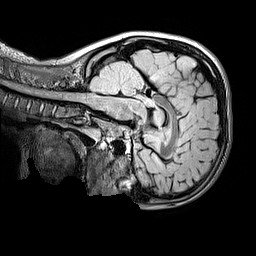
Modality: FLAIR
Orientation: sagittal
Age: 10
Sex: male
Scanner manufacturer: siemens
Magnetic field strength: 3 T
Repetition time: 5 s
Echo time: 0.388 s